Question: I am attempting to install RoR on my Lubuntu box just setup today, I have installed all of the rvm requirements installed Ruby. When I go to install rails I keep getting this error.
Running the command 'sudo gem install rails -V' it looks like it's trying to pull source for ruby 1.9.1 but I have 1.9.2 and then it fails out cannot load such file --mkmf (LoadError).
Any help would be much appreciated, this is my first adventure into Ruby so this is my first setup. Ask any questions and I will answer.

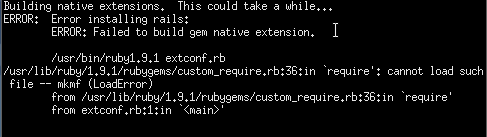
Answer: First, you need some RVM preinstallations, open terminal and type:
'''
$> sudo apt-get install curl git ruby1.8
'''
Then download and install RVM itself:
'''
$> curl -L get.rvm.io | bash -s stable
'''
After installing is done, load RVM:
'''
$> source ~/.rvm/scripts/rvm
'''
To check that RVM is installed as a function, type:
'''
$> type rvm | head -1
(it should output "rvm is a function")
'''
In order to work, RVM has some of it's own dependencies that need to be installed. You can see what these are using:
'''
$> rvm requirements
'''
For Ruby / Ruby HEAD (MRI, Rubinius, & REE), install the following:
'''
$> sudo apt-get install build-essential openssl libreadline6 libreadline6-dev curl git-core zlib1g zlib1g-dev libssl-dev libyaml-dev libsqlite3-dev sqlite3 libxml2-dev libxslt-dev autoconf libc6-dev ncurses-dev automake libtool bison subversion pkg-config
'''
Once you are using RVM, installing Ruby is easy:
'''
$> rvm install 1.9.3
'''
In newer version of Rails, you also need a Javascript runtime, so:
'''
$> sudo apt-add-repository ppa:chris-lea/node.js
$> sudo apt-get update
$> sudo apt-get install nodejs
'''
We can continue to use RVM to install gems:
'''
$> rvm rubygems current
'''
Once everything is set up, it is time to install Rails:
'''
$> gem install rails
'''
---
P.S.
Postinstall & Troubleshooting.
When we disable GNOME Terminal's "Run command as login shell", rvm unable to load as a function, so typing:
'''
$> type rvm | head -1
'''
outputs something like "rvm is /home/mercurial/.rvm/bin/rvm".
In order fix this, edit ~/.bashrc and add the following line in the end of file:
'''
[[ -s "$HOME/.rvm/scripts/rvm" ]] && . "$HOME/.rvm/scripts/rvm" # This loads RVM into a shell session.
'''